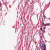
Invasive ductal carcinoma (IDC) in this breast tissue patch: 0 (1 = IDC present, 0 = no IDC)